Question: When I do 'sbt android:package-debug' in my project folder, I get this:
'''
[error] (android:platform) Platform android-19 unknown in my-project-directory
[error] (android:sdk-parser) Android SDK build-tools not found: None
[error] Total time: 0 s, completed Mar 16, 2014 11:37:53 PM
'''
I am pretty sure I've installed 'android-19'. I have also set my 'ANDROID_HOME' properly.

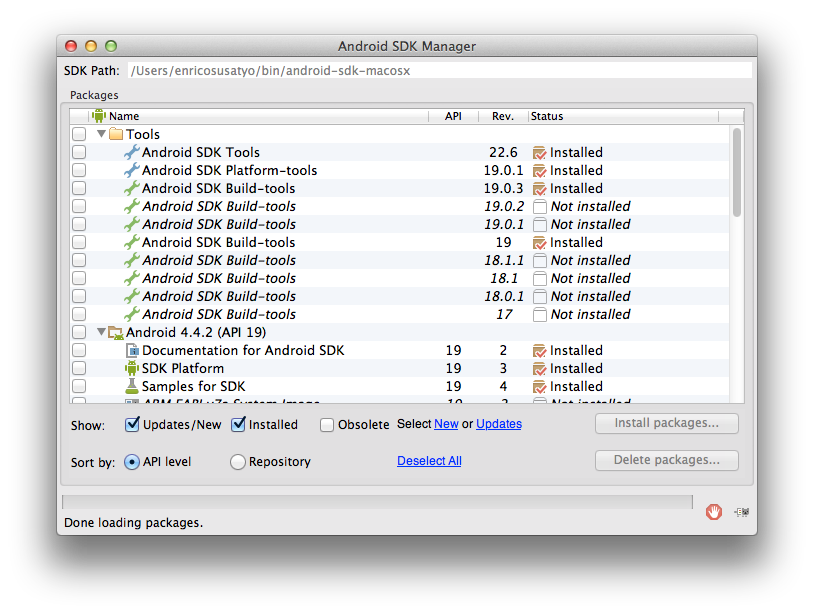
Answer: Ok, solved it. It turns out I did not set my 'ANDROID_HOME' env correctly.